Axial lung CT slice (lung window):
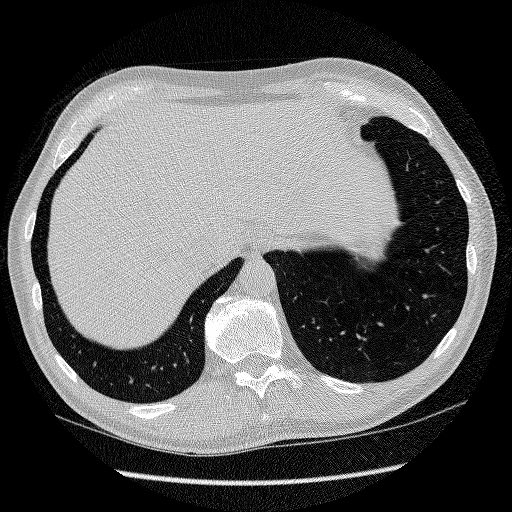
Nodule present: no